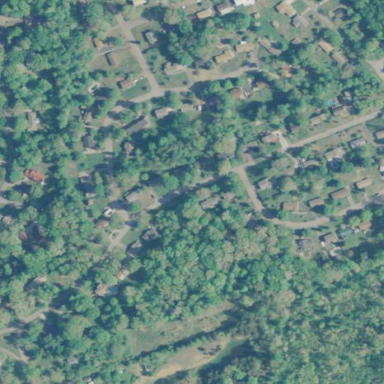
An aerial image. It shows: Residential area consisting of single-family homes.